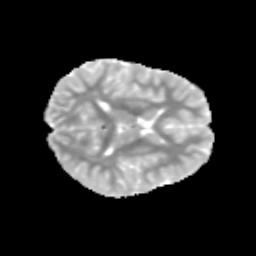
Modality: MD
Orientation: axial
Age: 11
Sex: male
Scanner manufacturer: siemens
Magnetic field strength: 3 T
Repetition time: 3.8 s
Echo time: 0.07 s